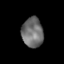
Tissue: skin
Cell type: Epithelial cells
Senescence score: 0.25
Nuclear area (px): 620
Mean DAPI intensity: 111.103